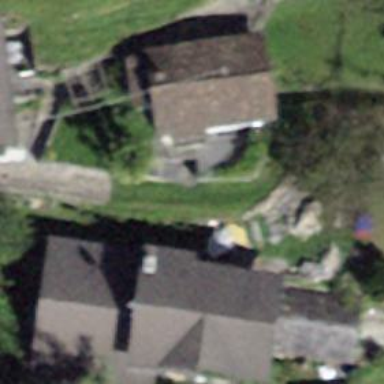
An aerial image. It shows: Detached building.